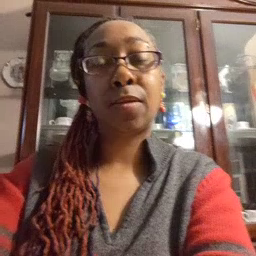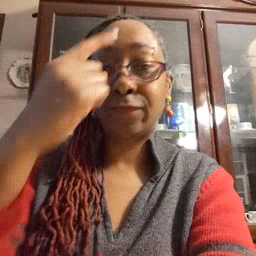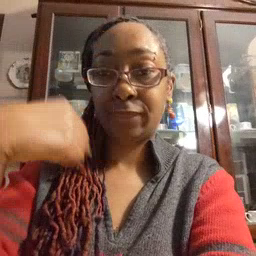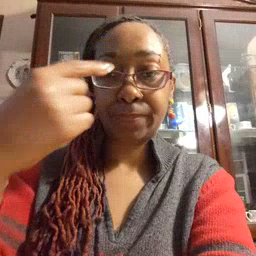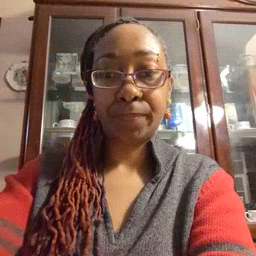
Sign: face